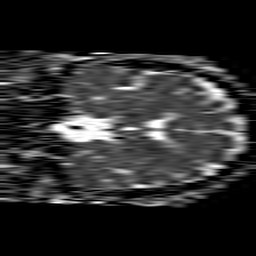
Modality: ADC
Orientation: coronal
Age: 51
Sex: male
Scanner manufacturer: philips
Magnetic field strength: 1.5 T
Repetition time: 4.6 s
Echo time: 0.08631 s